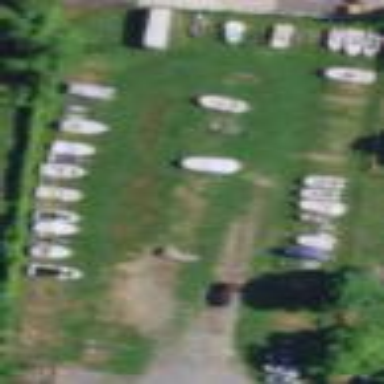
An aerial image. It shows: Boat storage facility.